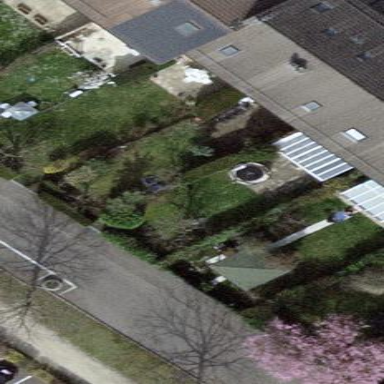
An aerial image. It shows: Garden enclosed by fence.